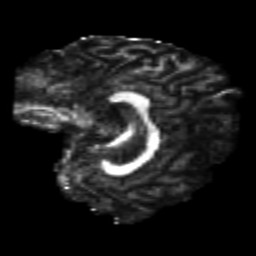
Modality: FA
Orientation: sagittal
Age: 21
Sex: male
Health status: healthy
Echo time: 0.074 s